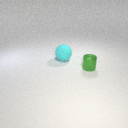
large cyan rubber sphere to the left of small green metal cylinder